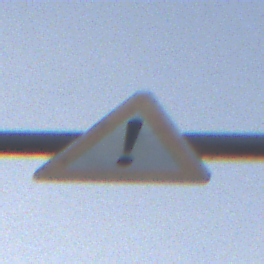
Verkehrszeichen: Gefahrenstelle
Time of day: SunriseSunset
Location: Outdoor (Nature)
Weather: PartlyCloudy
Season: NotSpecified
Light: Natural